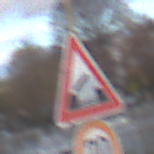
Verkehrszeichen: BeweglicheBruecke
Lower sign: Geschwindigkeit70
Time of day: SunriseSunset
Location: Outdoor (Suburban)
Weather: PartlyCloudy
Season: NotSpecified
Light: Natural